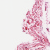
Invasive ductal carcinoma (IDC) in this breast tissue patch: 0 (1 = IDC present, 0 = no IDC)